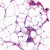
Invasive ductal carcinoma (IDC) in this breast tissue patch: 0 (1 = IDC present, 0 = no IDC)